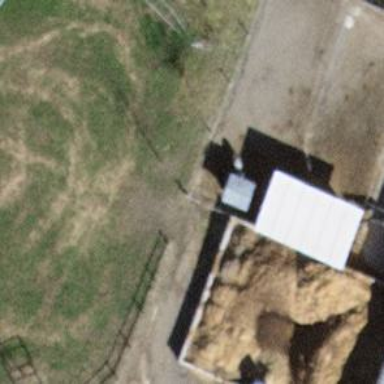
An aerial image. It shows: Fence.